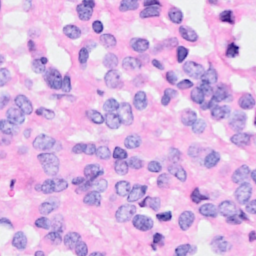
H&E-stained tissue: Breast